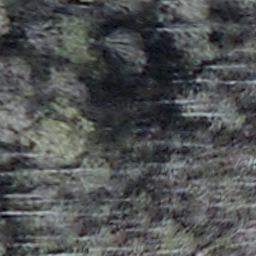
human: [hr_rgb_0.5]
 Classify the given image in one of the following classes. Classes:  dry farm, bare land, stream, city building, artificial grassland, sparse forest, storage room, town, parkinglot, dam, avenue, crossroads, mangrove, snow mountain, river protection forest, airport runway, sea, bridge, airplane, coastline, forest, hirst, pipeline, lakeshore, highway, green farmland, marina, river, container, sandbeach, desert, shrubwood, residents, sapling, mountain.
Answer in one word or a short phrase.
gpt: shrubwood